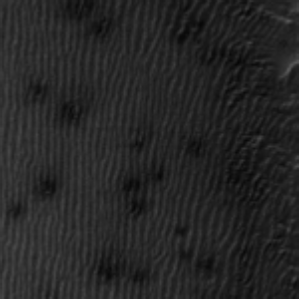
Label: frost